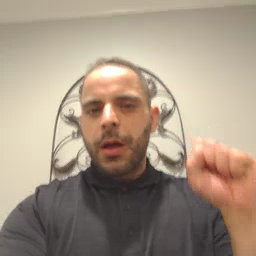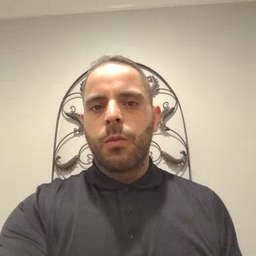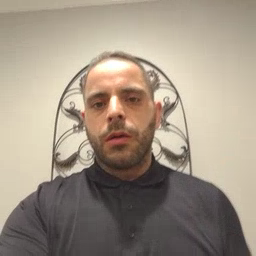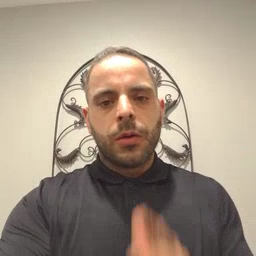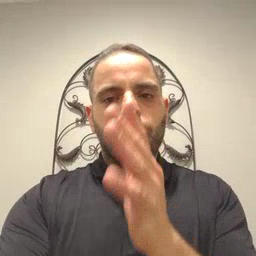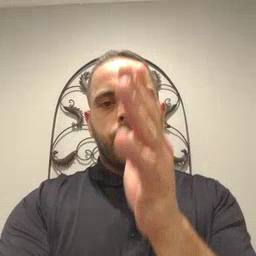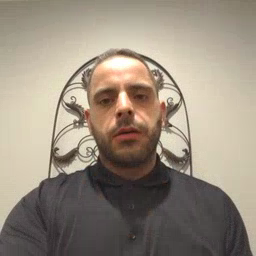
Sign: grandma